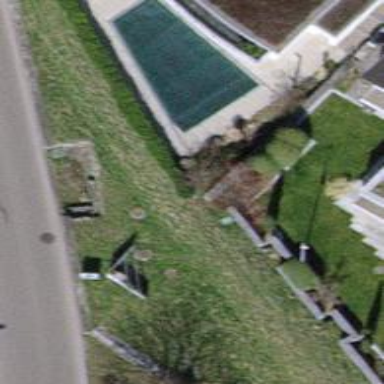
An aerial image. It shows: Beautiful fountain.